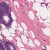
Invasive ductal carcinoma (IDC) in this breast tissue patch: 0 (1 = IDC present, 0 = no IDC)